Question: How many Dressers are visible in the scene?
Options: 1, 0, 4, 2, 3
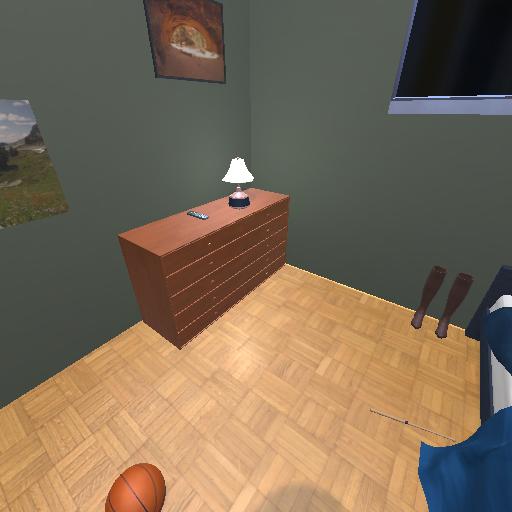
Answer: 1